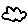
Label: cloud